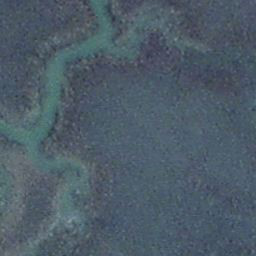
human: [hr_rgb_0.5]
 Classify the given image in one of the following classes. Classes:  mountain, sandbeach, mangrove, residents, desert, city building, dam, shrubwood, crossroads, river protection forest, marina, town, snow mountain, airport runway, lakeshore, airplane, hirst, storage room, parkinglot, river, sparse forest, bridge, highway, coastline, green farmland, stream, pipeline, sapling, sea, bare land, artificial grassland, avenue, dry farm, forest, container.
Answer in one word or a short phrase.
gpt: stream